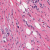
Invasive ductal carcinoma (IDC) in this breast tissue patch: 0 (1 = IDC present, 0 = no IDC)